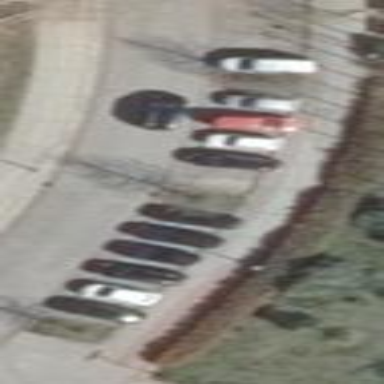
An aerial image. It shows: Street side parking area.